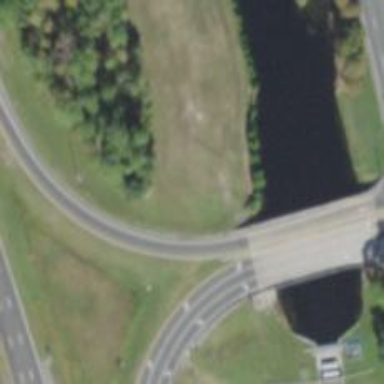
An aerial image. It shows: Bridge over motorway link with parclo junction.